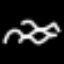
Label: squiggle